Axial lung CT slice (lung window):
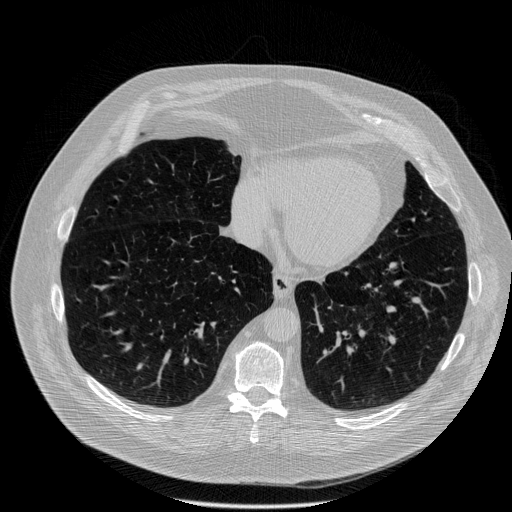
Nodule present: no